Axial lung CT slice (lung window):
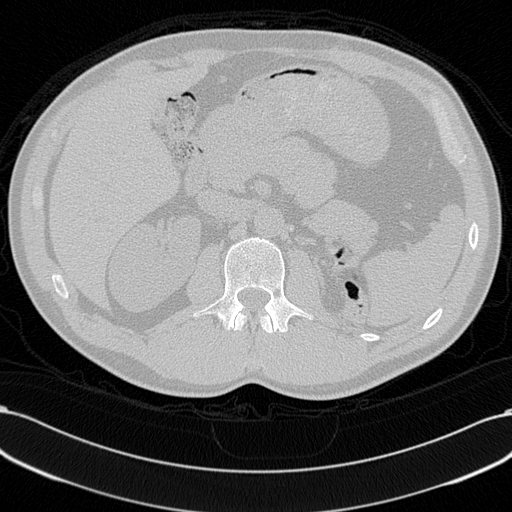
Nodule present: no